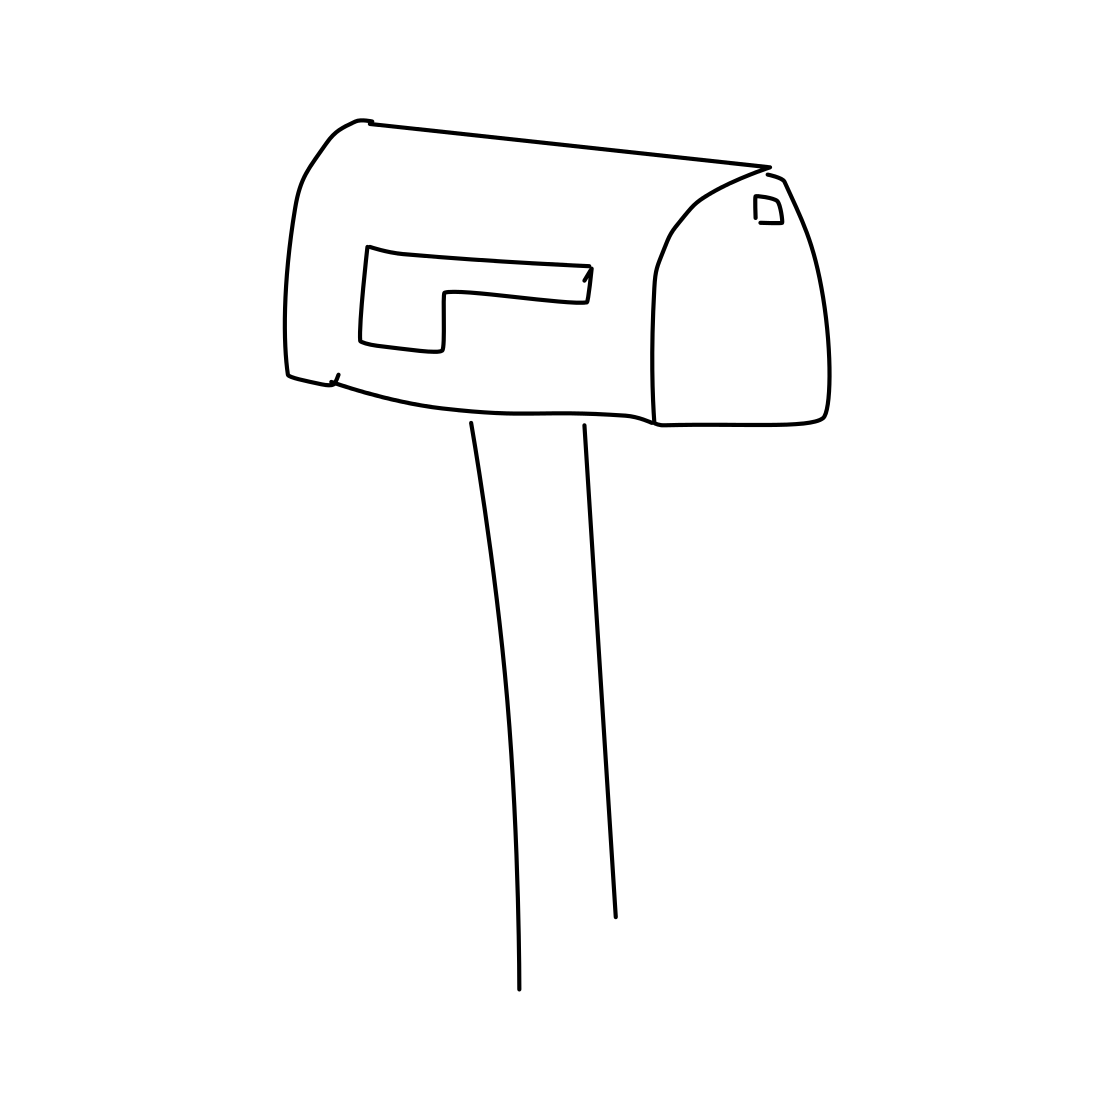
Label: mailbox